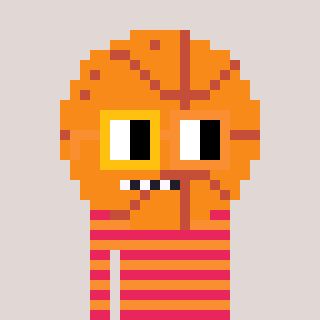
a pixel art character with square yellow and orange glasses, a basketball-shaped head and a orange-colored body on a warm background